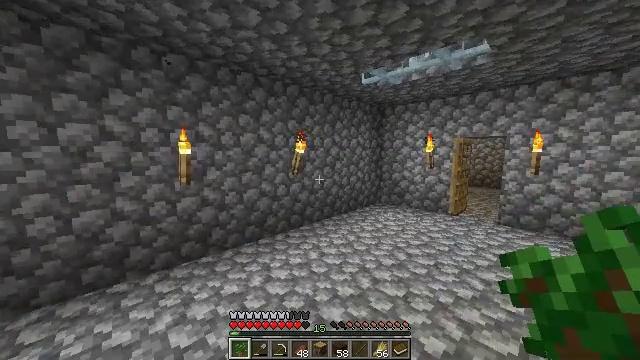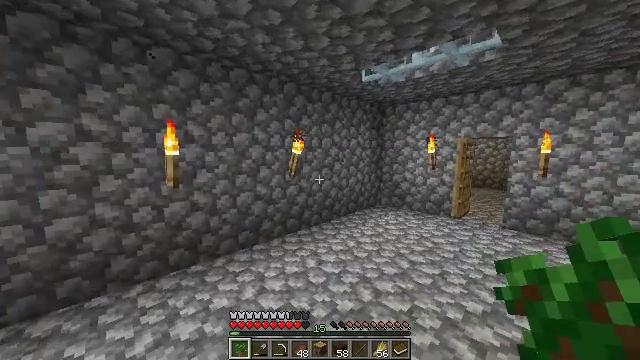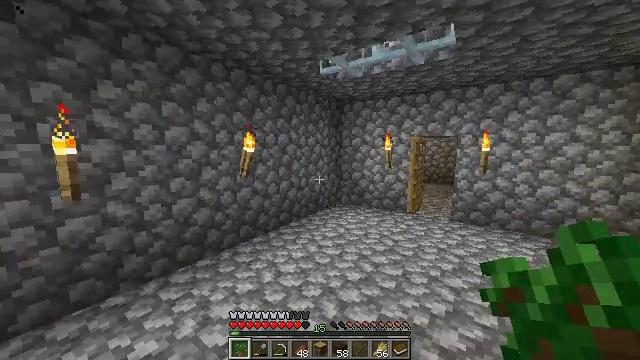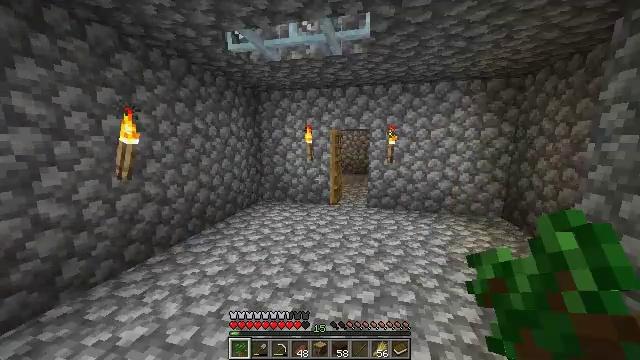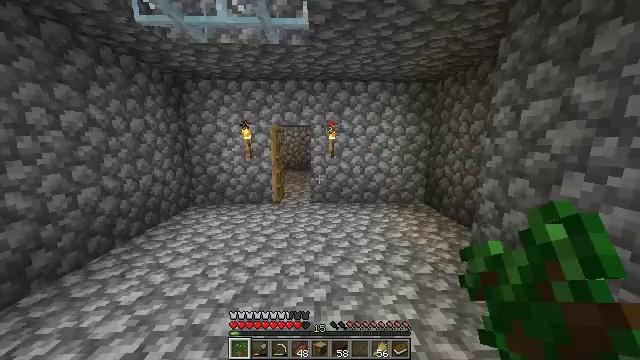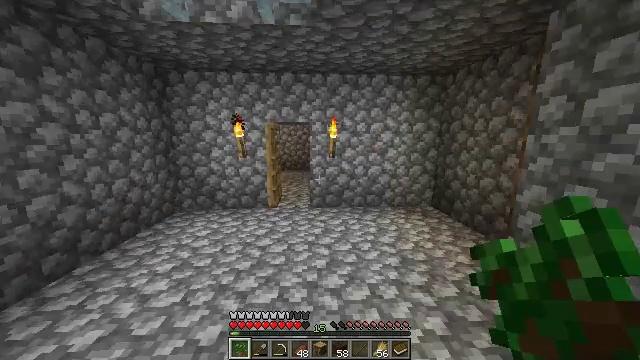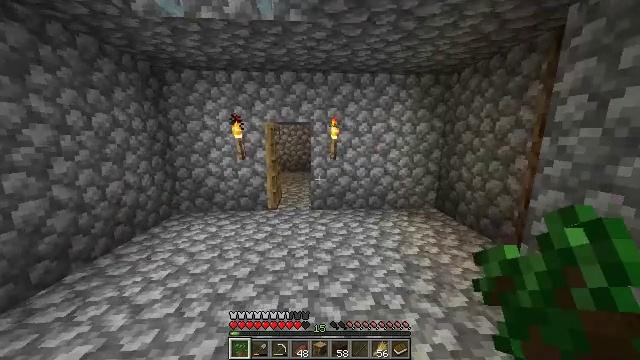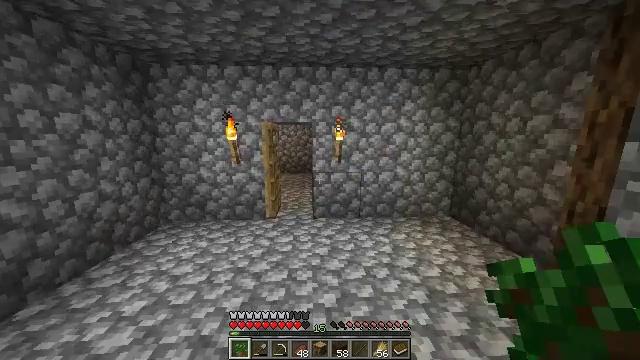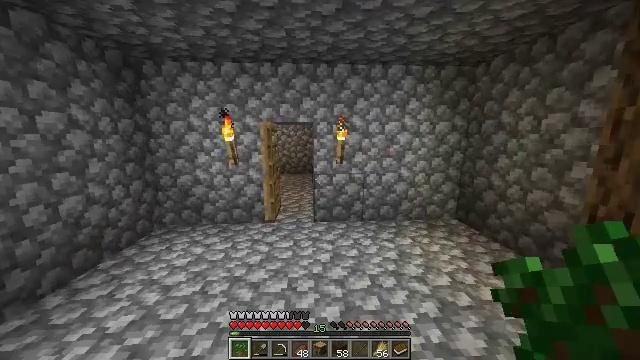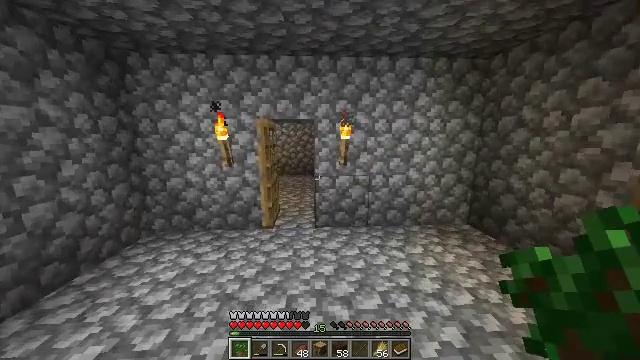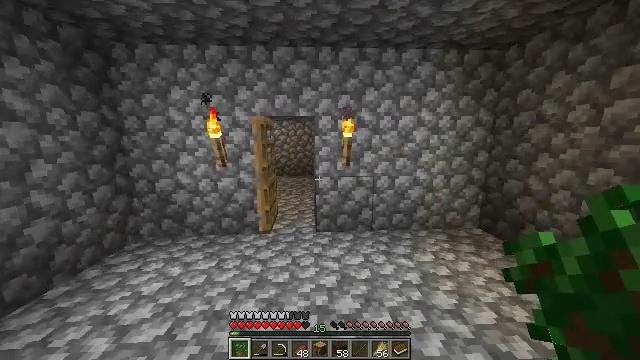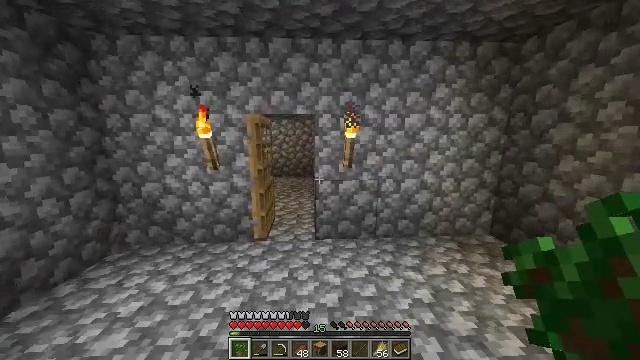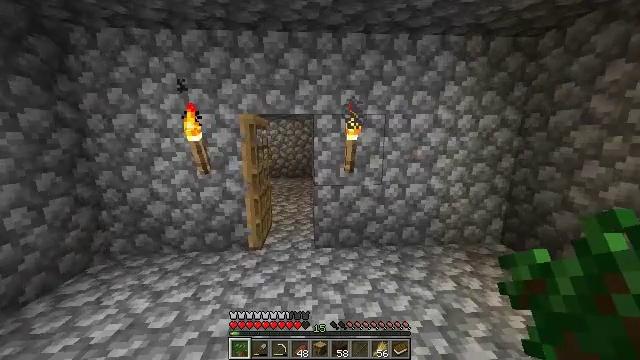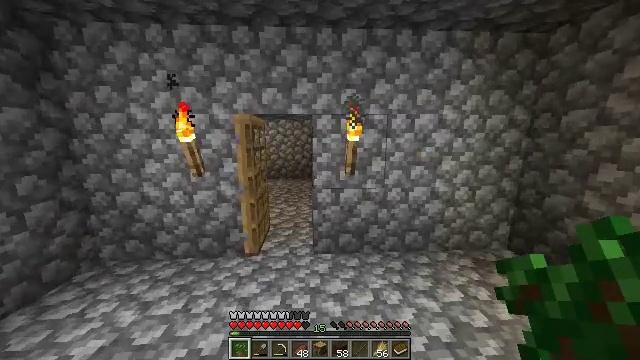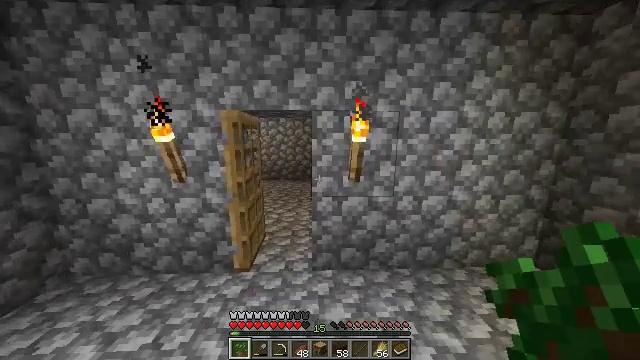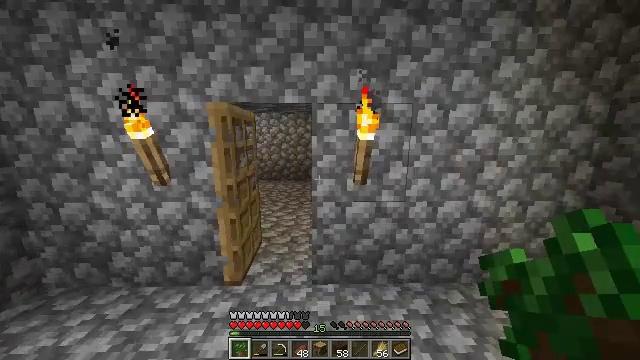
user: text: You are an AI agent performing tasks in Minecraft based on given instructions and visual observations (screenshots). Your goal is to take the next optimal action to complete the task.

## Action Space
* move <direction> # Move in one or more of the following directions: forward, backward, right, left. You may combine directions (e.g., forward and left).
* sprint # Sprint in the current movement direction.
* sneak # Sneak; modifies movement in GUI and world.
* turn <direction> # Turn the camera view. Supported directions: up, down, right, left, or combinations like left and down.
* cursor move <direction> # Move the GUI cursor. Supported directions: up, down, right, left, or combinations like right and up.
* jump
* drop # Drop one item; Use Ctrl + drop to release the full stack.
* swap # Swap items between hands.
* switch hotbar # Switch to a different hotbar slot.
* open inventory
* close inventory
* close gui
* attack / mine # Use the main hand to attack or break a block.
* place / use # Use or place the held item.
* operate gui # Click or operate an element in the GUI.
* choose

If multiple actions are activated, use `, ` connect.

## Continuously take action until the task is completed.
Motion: motion action
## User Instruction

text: Mine the sugar cane near rivers.
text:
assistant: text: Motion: move forward
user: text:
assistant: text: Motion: move forward, turn right
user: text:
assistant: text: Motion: move forward, turn right and down
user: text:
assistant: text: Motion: move forward, turn right
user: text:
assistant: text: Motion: move forward, turn right
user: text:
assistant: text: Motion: move forward
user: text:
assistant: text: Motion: move forward
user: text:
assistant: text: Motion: move forward
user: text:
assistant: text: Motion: move forward
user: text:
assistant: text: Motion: move forward
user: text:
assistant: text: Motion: move forward
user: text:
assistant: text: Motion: move forward
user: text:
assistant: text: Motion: move forward
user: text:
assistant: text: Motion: move forward
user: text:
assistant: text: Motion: move forward
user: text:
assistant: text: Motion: move forward, turn left
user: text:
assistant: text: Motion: move forward, turn left
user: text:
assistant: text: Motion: move forward, turn left and down
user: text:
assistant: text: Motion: move forward, turn left
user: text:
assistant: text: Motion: move forward
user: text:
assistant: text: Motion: move forward
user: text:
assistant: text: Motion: move forward, turn left
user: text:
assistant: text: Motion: move forward, turn left
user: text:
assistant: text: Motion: move forward, turn left
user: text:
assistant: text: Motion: move forward
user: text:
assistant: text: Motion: move forward and move right, turn left
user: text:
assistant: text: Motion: move forward and move right, turn left
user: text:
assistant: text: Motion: move forward and move right, turn left
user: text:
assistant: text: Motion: move forward and move right, turn left
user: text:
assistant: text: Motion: move forward and move right, turn left